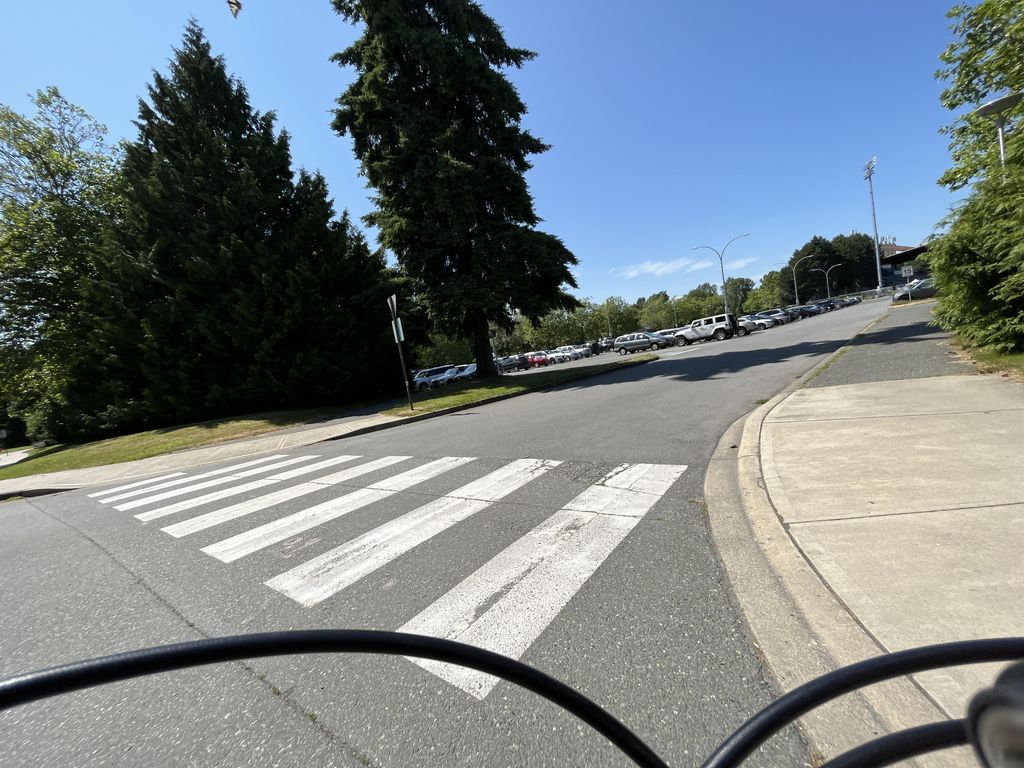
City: victoria